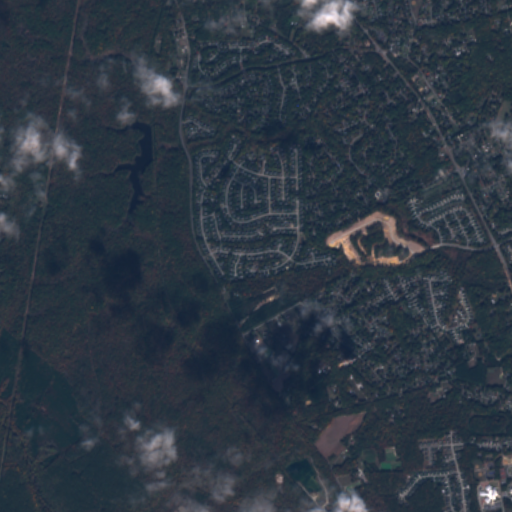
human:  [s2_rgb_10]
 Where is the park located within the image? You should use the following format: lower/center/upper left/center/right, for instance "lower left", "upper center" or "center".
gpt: The park is located in the lower right of the image.
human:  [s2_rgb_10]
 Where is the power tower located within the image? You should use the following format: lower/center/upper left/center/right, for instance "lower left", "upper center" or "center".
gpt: The power tower is located in the left of the image.
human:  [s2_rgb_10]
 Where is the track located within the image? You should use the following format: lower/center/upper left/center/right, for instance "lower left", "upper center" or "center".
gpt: The track is located in the lower right of the image.
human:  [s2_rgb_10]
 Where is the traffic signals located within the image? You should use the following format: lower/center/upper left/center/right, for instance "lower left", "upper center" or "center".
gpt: The traffic signals is located in the upper right of the image.
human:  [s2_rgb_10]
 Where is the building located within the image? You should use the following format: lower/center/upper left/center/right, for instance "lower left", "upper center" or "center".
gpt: There is no building in the image.